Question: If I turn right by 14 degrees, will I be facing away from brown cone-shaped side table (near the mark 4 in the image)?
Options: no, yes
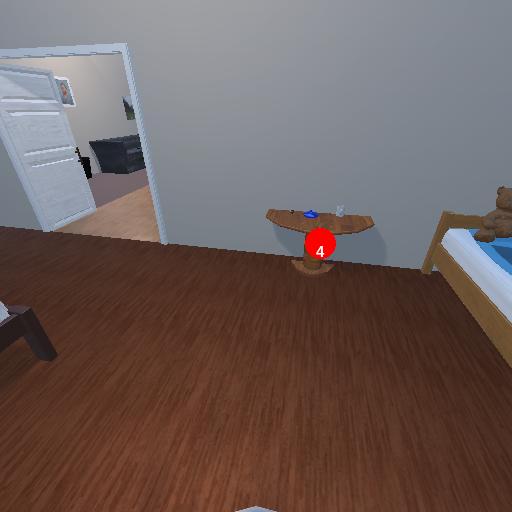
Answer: no